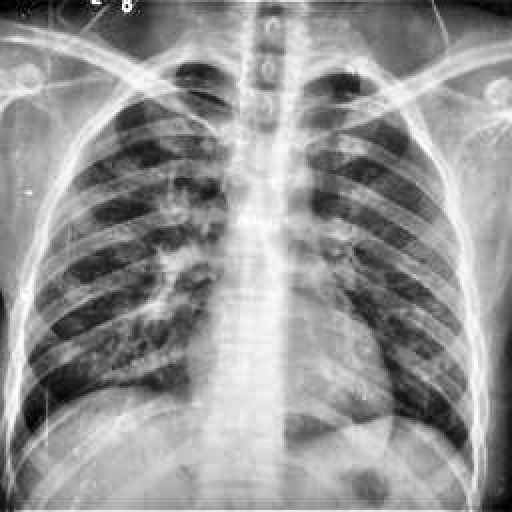
Finding: TUBERCULOSIS